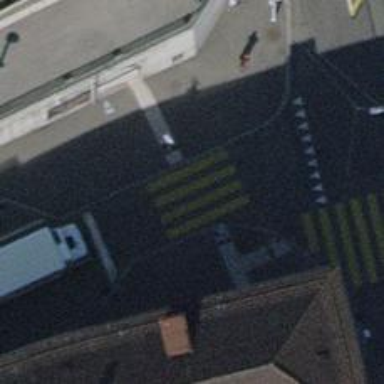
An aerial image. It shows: Road with traffic signals and zebra crossing. The crossing markings are zebra.